Question: I have a situation here.
-JAVA version 1.6.
-Linux RH 5.6 Tikanga.
-Windows 7 (Cygwin latest version)
-Gradle 1.6
On one machine (Linux) = when I run Gradle build, I get resultant .xsl files which are similar to what I was getting when I was running ANT build
On another Linux machine = I see differences in the .xsl files.
In every case, I get a successful build but resultant .xsl files after transformation are different on 2 different Linux machines and in Windows (using Cygwin).
'''
$LANG ? -- is set to en_US.UTF-0 in all machines (Linux/Windows)
$LC_ALL ? -- this is blank
$ cat /etc/mime.types |grep xsl
application/xml xml xsl
'''
On one of the Linux machine, I see this value as
'''
text/xml xml xsl
'''
Expand.xsl which is used during the transformation looks like:
'''
<?xml version="1.0" encoding="UTF-8"?><xsl:stylesheet xmlns:xsl="http://www.w3.org/1999/XSL/Transform" version="1.0" id="automaticinterceptservice">
<xsl:output method="xml" encoding="UTF-8"/>
<xsl:template match="xsl:include">
<xsl:apply-templates select="document(@href)/*"/>
</xsl:template>
<xsl:template match="@*|node()">
<xsl:copy>
<xsl:apply-templates select="@*|node()"/>
</xsl:copy>
</xsl:template>
</xsl:stylesheet>
'''
In the following image snapshot, left side file is what ANT build process generated and right side is what I'm getting from Gradle. If I run the same source code Gradle build on another Linux machine, I don't see any difference in the .xsl files after the build.

Command locale output:
Machine 1 - Linux - where .xsl file transforms without any differences.
'''
-bash-3.2$ locale -a
aa_DJ
aa_DJ.iso88591
aa_DJ.utf8
aa_ER
aa_ER@saaho
aa_ER.utf8
aa_ER.utf8@saaho
aa_ET
aa_ET.utf8
af_ZA
af_ZA.iso88591
af_ZA.utf8
am_ET
am_ET.utf8
an_ES
an_ES.iso885915
an_ES.utf8
ar_AE
ar_AE.iso88596
ar_AE.utf8
ar_BH
ar_BH.iso88596
ar_BH.utf8
ar_DZ
ar_DZ.iso88596
ar_DZ.utf8
ar_EG
ar_EG.iso88596
ar_EG.utf8
ar_IN
ar_IN.utf8
ar_IQ
ar_IQ.iso88596
ar_IQ.utf8
ar_JO
ar_JO.iso88596
ar_JO.utf8
ar_KW
ar_KW.iso88596
ar_KW.utf8
ar_LB
ar_LB.iso88596
ar_LB.utf8
ar_LY
ar_LY.iso88596
ar_LY.utf8
ar_MA
ar_MA.iso88596
ar_MA.utf8
ar_OM
ar_OM.iso88596
ar_OM.utf8
ar_QA
ar_QA.iso88596
ar_QA.utf8
ar_SA
ar_SA.iso88596
ar_SA.utf8
ar_SD
ar_SD.iso88596
ar_SD.utf8
ar_SY
ar_SY.iso88596
ar_SY.utf8
ar_TN
ar_TN.iso88596
ar_TN.utf8
ar_YE
ar_YE.iso88596
ar_YE.utf8
as_IN.utf8
az_AZ.utf8
be_BY
be_BY.cp1251
be_BY@latin
be_BY.utf8
be_BY.utf8@latin
bg_BG
bg_BG.cp1251
bg_BG.utf8
bn_BD
bn_BD.utf8
bn_IN
bn_IN.utf8
bokmal
bokmal
br_FR
br_FR@euro
br_FR.iso88591
br_FR.iso885915@euro
br_FR.utf8
bs_BA
bs_BA.iso88592
bs_BA.utf8
byn_ER
byn_ER.utf8
C
ca_AD
ca_AD.iso885915
ca_AD.utf8
ca_ES
ca_ES@euro
ca_ES.iso88591
ca_ES.iso885915@euro
ca_ES.utf8
ca_FR
ca_FR.iso885915
ca_FR.utf8
ca_IT
ca_IT.iso885915
ca_IT.utf8
catalan
croatian
csb_PL
csb_PL.utf8
cs_CZ
cs_CZ.iso88592
cs_CZ.utf8
cy_GB
cy_GB.iso885914
cy_GB.utf8
czech
da_DK
da_DK.iso88591
da_DK.iso885915
da_DK.utf8
danish
dansk
de_AT
de_AT@euro
de_AT.iso88591
de_AT.iso885915@euro
de_AT.utf8
de_BE
de_BE@euro
de_BE.iso88591
de_BE.iso885915@euro
de_BE.utf8
de_CH
de_CH.iso88591
de_CH.utf8
de_DE
de_DE@euro
de_DE.iso88591
de_DE.iso885915@euro
de_DE.utf8
de_LU
de_LU@euro
de_LU.iso88591
de_LU.iso885915@euro
de_LU.utf8
deutsch
dutch
dz_BT
dz_BT.utf8
eesti
el_CY
el_CY.iso88597
el_CY.utf8
el_GR
el_GR.iso88597
el_GR.utf8
en_AU
en_AU.iso88591
en_AU.utf8
en_BW
en_BW.iso88591
en_BW.utf8
en_CA
en_CA.iso88591
en_CA.utf8
en_DK
en_DK.iso88591
en_DK.utf8
en_GB
en_GB.iso88591
en_GB.iso885915
en_GB.utf8
en_HK
en_HK.iso88591
en_HK.utf8
en_IE
en_IE@euro
en_IE.iso88591
en_IE.iso885915@euro
en_IE.utf8
en_IN
en_IN.utf8
en_NZ
en_NZ.iso88591
en_NZ.utf8
en_PH
en_PH.iso88591
en_PH.utf8
en_SG
en_SG.iso88591
en_SG.utf8
en_US
en_US.iso88591
en_US.iso885915
en_US.utf8
en_ZA
en_ZA.iso88591
en_ZA.utf8
en_ZW
en_ZW.iso88591
en_ZW.utf8
es_AR
es_AR.iso88591
es_AR.utf8
es_BO
es_BO.iso88591
es_BO.utf8
es_CL
es_CL.iso88591
es_CL.utf8
es_CO
es_CO.iso88591
es_CO.utf8
es_CR
es_CR.iso88591
es_CR.utf8
es_DO
es_DO.iso88591
es_DO.utf8
es_EC
es_EC.iso88591
es_EC.utf8
es_ES
es_ES@euro
es_ES.iso88591
es_ES.iso885915@euro
es_ES.utf8
es_GT
es_GT.iso88591
es_GT.utf8
es_HN
es_HN.iso88591
es_HN.utf8
es_MX
es_MX.iso88591
es_MX.utf8
es_NI
es_NI.iso88591
es_NI.utf8
es_PA
es_PA.iso88591
es_PA.utf8
es_PE
es_PE.iso88591
es_PE.utf8
es_PR
es_PR.iso88591
es_PR.utf8
es_PY
es_PY.iso88591
es_PY.utf8
es_SV
es_SV.iso88591
es_SV.utf8
estonian
es_US
es_US.iso88591
es_US.utf8
es_UY
es_UY.iso88591
es_UY.utf8
es_VE
es_VE.iso88591
es_VE.utf8
et_EE
et_EE.iso88591
et_EE.iso885915
et_EE.utf8
eu_ES
eu_ES@euro
eu_ES.iso88591
eu_ES.iso885915@euro
eu_ES.utf8
fa_IR
fa_IR.utf8
fi_FI
fi_FI@euro
fi_FI.iso88591
fi_FI.iso885915@euro
fi_FI.utf8
finnish
fo_FO
fo_FO.iso88591
fo_FO.utf8
francais
fr_BE
fr_BE@euro
fr_BE.iso88591
fr_BE.iso885915@euro
fr_BE.utf8
fr_CA
fr_CA.iso88591
fr_CA.utf8
fr_CH
fr_CH.iso88591
fr_CH.utf8
french
fr_FR
fr_FR@euro
fr_FR.iso88591
fr_FR.iso885915@euro
fr_FR.utf8
fr_LU
fr_LU@euro
fr_LU.iso88591
fr_LU.iso885915@euro
fr_LU.utf8
fy_NL
fy_NL.utf8
ga_IE
ga_IE@euro
ga_IE.iso88591
ga_IE.iso885915@euro
ga_IE.utf8
galego
galician
gd_GB
gd_GB.iso885915
gd_GB.utf8
german
gez_ER
gez_ER@abegede
gez_ER.utf8
gez_ER.utf8@abegede
gez_ET
gez_ET@abegede
gez_ET.utf8
gez_ET.utf8@abegede
gl_ES
gl_ES@euro
gl_ES.iso88591
gl_ES.iso885915@euro
gl_ES.utf8
greek
gu_IN
gu_IN.utf8
gv_GB
gv_GB.iso88591
gv_GB.utf8
hebrew
he_IL
he_IL.iso88598
he_IL.utf8
hi_IN
hi_IN.utf8
hr_HR
hr_HR.iso88592
hr_HR.utf8
hrvatski
hsb_DE
hsb_DE.iso88592
hsb_DE.utf8
hu_HU
hu_HU.iso88592
hu_HU.utf8
hungarian
hy_AM
hy_AM.armscii8
hy_AM.utf8
icelandic
id_ID
id_ID.iso88591
id_ID.utf8
is_IS
is_IS.iso88591
is_IS.utf8
italian
it_CH
it_CH.iso88591
it_CH.utf8
it_IT
it_IT@euro
it_IT.iso88591
it_IT.iso885915@euro
it_IT.utf8
iw_IL
iw_IL.iso88598
iw_IL.utf8
ja_JP
ja_JP.eucjp
ja_JP.ujis
ja_JP.utf8
japanese
japanese.euc
ka_GE
ka_GE.georgianps
ka_GE.utf8
kk_KZ
kk_KZ.pt154
kk_KZ.utf8
kl_GL
kl_GL.iso88591
kl_GL.utf8
km_KH
km_KH.utf8
kn_IN
kn_IN.utf8
ko_KR
ko_KR.euckr
ko_KR.utf8
korean
korean.euc
ku_TR
ku_TR.iso88599
ku_TR.utf8
kw_GB
kw_GB.iso88591
kw_GB.utf8
ky_KG
ky_KG.utf8
lg_UG
lg_UG.iso885910
lg_UG.utf8
lithuanian
lo_LA
lo_LA.utf8
lt_LT
lt_LT.iso885913
lt_LT.utf8
lv_LV
lv_LV.iso885913
lv_LV.utf8
mai_IN
mai_IN.utf8
mg_MG
mg_MG.iso885915
mg_MG.utf8
mi_NZ
mi_NZ.iso885913
mi_NZ.utf8
mk_MK
mk_MK.iso88595
mk_MK.utf8
ml_IN
ml_IN.utf8
mn_MN
mn_MN.utf8
mr_IN
mr_IN.utf8
ms_MY
ms_MY.iso88591
ms_MY.utf8
mt_MT
mt_MT.iso88593
mt_MT.utf8
nb_NO
nb_NO.iso88591
nb_NO.utf8
ne_NP
ne_NP.utf8
nl_BE
nl_BE@euro
nl_BE.iso88591
nl_BE.iso885915@euro
nl_BE.utf8
nl_NL
nl_NL@euro
nl_NL.iso88591
nl_NL.iso885915@euro
nl_NL.utf8
nn_NO
nn_NO.iso88591
nn_NO.utf8
no_NO
no_NO.iso88591
no_NO.utf8
norwegian
nr_ZA
nr_ZA.utf8
nso_ZA
nso_ZA.utf8
nynorsk
oc_FR
oc_FR.iso88591
oc_FR.utf8
om_ET
om_ET.utf8
om_KE
om_KE.iso88591
om_KE.utf8
or_IN
or_IN.utf8
pa_IN
pa_IN.utf8
pa_PK
pa_PK.utf8
pl_PL
pl_PL.iso88592
pl_PL.utf8
polish
portuguese
POSIX
pt_BR
pt_BR.iso88591
pt_BR.utf8
pt_PT
pt_PT@euro
pt_PT.iso88591
pt_PT.iso885915@euro
pt_PT.utf8
romanian
ro_RO
ro_RO.iso88592
ro_RO.utf8
ru_RU
ru_RU.iso88595
ru_RU.koi8r
ru_RU.utf8
russian
ru_UA
ru_UA.koi8u
ru_UA.utf8
rw_RW
rw_RW.utf8
se_NO
se_NO.utf8
sid_ET
sid_ET.utf8
si_LK
si_LK.utf8
sk_SK
sk_SK.iso88592
sk_SK.utf8
slovak
slovene
slovenian
sl_SI
sl_SI.iso88592
sl_SI.utf8
so_DJ
so_DJ.iso88591
so_DJ.utf8
so_ET
so_ET.utf8
so_KE
so_KE.iso88591
so_KE.utf8
so_SO
so_SO.iso88591
so_SO.utf8
spanish
sq_AL
sq_AL.iso88591
sq_AL.utf8
sr_CS
sr_CS.iso88595
sr_CS.utf8
sr_ME
sr_ME.utf8
sr_RS
sr_RS@latin
sr_RS.utf8
sr_RS.utf8@latin
ss_ZA
ss_ZA.utf8
st_ZA
st_ZA.iso88591
st_ZA.utf8
sv_FI
sv_FI@euro
sv_FI.iso88591
sv_FI.iso885915@euro
sv_FI.utf8
sv_SE
sv_SE.iso88591
sv_SE.iso885915
sv_SE.utf8
swedish
ta_IN
ta_IN.utf8
te_IN
te_IN.utf8
tg_TJ
tg_TJ.koi8t
tg_TJ.utf8
thai
th_TH
th_TH.tis620
th_TH.utf8
ti_ER
ti_ER.utf8
ti_ET
ti_ET.utf8
tig_ER
tig_ER.utf8
tl_PH
tl_PH.iso88591
tl_PH.utf8
tn_ZA
tn_ZA.utf8
tr_CY
tr_CY.iso88599
tr_CY.utf8
tr_TR
tr_TR.iso88599
tr_TR.utf8
ts_ZA
ts_ZA.utf8
tt_RU.utf8
turkish
uk_UA
uk_UA.koi8u
uk_UA.utf8
ur_PK
ur_PK.utf8
uz_UZ
uz_UZ@cyrillic
uz_UZ.iso88591
uz_UZ.utf8@cyrillic
ve_ZA
ve_ZA.utf8
vi_VN
vi_VN.tcvn
vi_VN.utf8
wa_BE
wa_BE@euro
wa_BE.iso88591
wa_BE.iso885915@euro
wa_BE.utf8
xh_ZA
xh_ZA.iso88591
xh_ZA.utf8
yi_US
yi_US.cp1255
yi_US.utf8
zh_CN
zh_CN.gb18030
zh_CN.gb2312
zh_CN.gbk
zh_CN.utf8
zh_HK
zh_HK.big5hkscs
zh_HK.utf8
zh_SG
zh_SG.gb2312
zh_SG.gbk
zh_SG.utf8
zh_TW
zh_TW.big5
zh_TW.euctw
zh_TW.utf8
zu_ZA
zu_ZA.iso88591
zu_ZA.utf8
-bash-3.2$
'''
OK, while performing the transformations manually.. one of the coworker found this:
I have been experimenting with the character encoding of the gradle XSL files and I think I know how the encoding is getting mixed up. The tests below are using the ant/gradle outputs from my cygwin environment. I am using notepad++ to perform the encoding changes.
How to "fix" one of the files output by the gradle build:
1. The file should initially show as encoded with UTF-8 without BOM.
2. Convert the file to ANSI (Encoding -> Convert to ANSI)
3. Set the encoding to UTF-8 without BOM (Encoding -> Encode in UTF-8 without BOM)
4. All the odd characters are gone, and the file is bit-identical to the original ant output. (verified with MD5 + SHA-1)
How to "break" one of the files output by the ant build:
1. The file should initially show as encoded with UTF-8 without BOM.
2. Set the encoding to ANSI. (Encoding -> Encode in ANSI)
3. Convert the file to UTF-8 without BOM. (Encoding -> Convert to UTF-8 without BOM)
4. The odd characters are present, and the file is bit-identical to the original gradle output. (verified with MD5 + SHA-1)
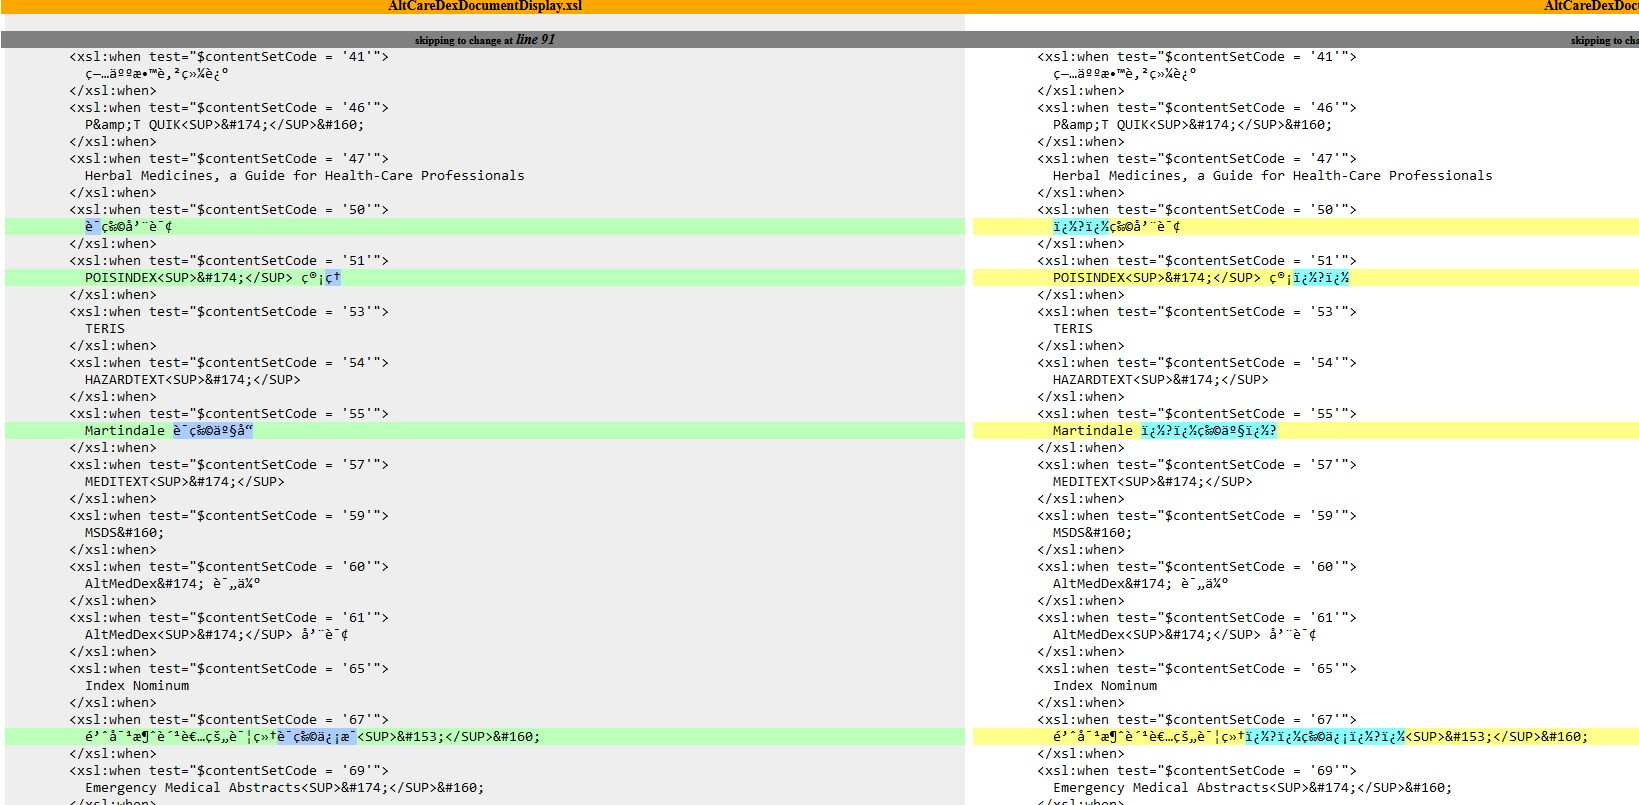
Answer: OK.. it seems like I don't need jvmArgs line in the above xsltCleanup task, IF the following 2 variables are SET in ~/.bashrc. Having jvmArgs line in the task solved DEV local builds but it still didn't resolve the behavior when Jenkins build (CM Team) had LANG set to something different than UTF-8 (at Jenkins/System).
'''
export LANG=en_US.UTF-8
export GRADLE_OPTS="-Dfile.encoding=UTF-8"
'''
Making the above change in my ~/.bashrc and ~/.bash_profile (calling ~/.bashrc).. fully resolved the issue for local builds in Windows(Cygwin) and in a local Linux. Setting the above two variable/properties in Jenkins GLOBAL Settings config page, did the trick for Jenkins build as well. One can also set these at the job config level.
Arun